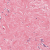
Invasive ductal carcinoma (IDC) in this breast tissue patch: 1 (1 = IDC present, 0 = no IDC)